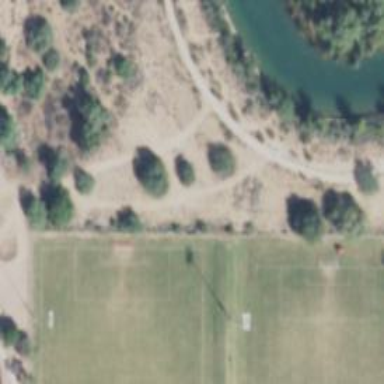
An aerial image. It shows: Disc golf basket.